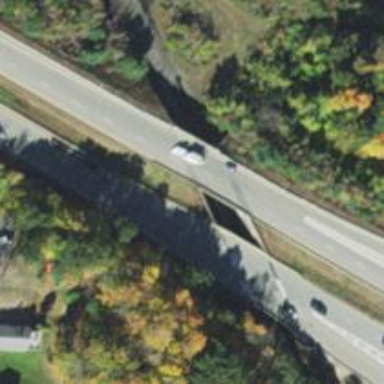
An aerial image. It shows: Bridge with asphalt surface on motorway link.